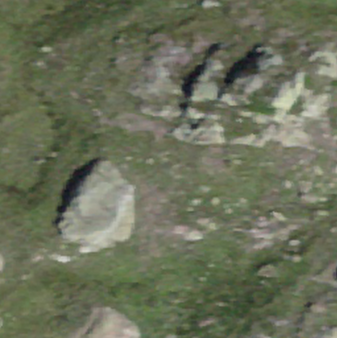
Label: bouldering_area